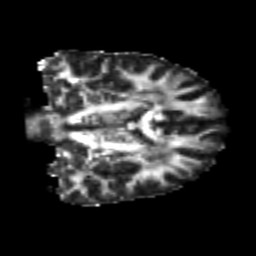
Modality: FA
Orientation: coronal
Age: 23
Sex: male
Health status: healthy
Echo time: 0.074 s